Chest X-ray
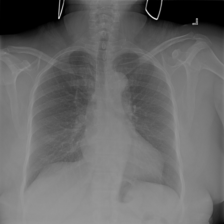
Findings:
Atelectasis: negative
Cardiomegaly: negative
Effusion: negative
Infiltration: negative
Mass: negative
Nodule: negative
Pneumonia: negative
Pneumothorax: negative
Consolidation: negative
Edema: negative
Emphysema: negative
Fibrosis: negative
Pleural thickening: negative
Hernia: negative